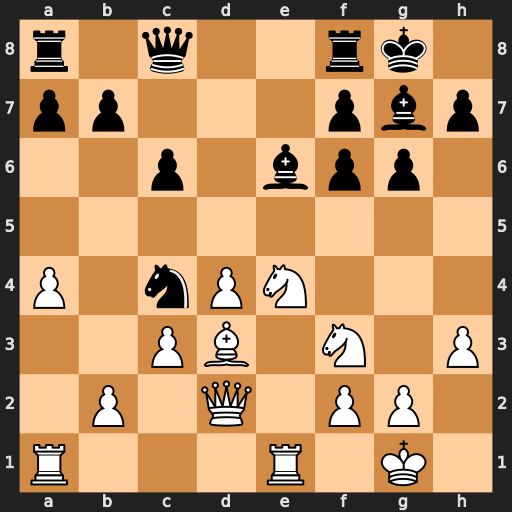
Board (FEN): r1q2rk1/pp3pbp/2p1bpp1/8/P1nPN3/2PB1N1P/1P1Q1PP1/R3R1K1
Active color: w
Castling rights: -
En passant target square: -
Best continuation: Bxc4 Bxc4 Nd6 Bd5 Nxc8